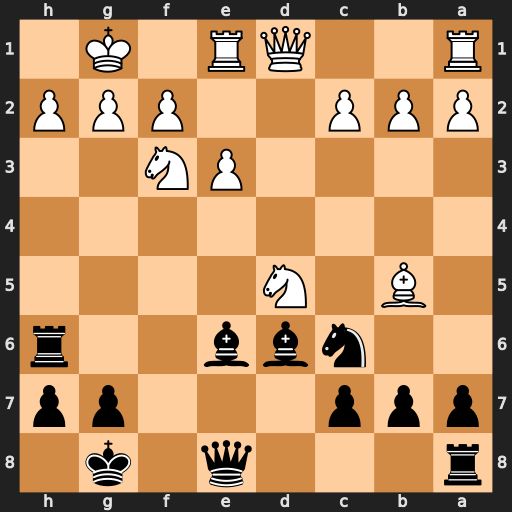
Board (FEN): r3q1k1/ppp3pp/2nbb2r/1B1N4/8/4PN2/PPP2PPP/R2QR1K1
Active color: b
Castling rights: -
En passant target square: -
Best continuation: Qh5 Bxc6 Bxh2+ Nxh2 Qxh2+ Kf1 bxc6